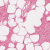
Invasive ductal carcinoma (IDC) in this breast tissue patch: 0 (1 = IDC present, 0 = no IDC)